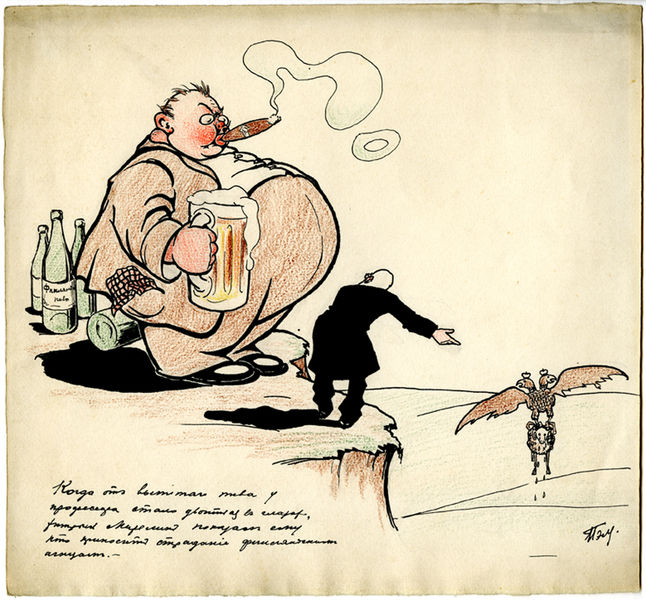
Titel: German Burgher, German Burgher
Künstler: Pavel Pavlovich) PEM (Matiunin
Standort: Amherst (Massachusetts, USA)
Institution: Mead Art Museum, Amherst College
Schlagwörter: black, nose, brown, wine, cigar, smoke, man, rock, ear, mountain, german, death, suit, drawing, mouth, caricature, cartoon, sketch, eagle, newspaper, pencil, bottle, sheep, smoking, beer, business, fast, bottles, satire, fat, belly, twentieth century, charicature, parody, poland, greed, economics, injustice, criticism, eagles, handerchief